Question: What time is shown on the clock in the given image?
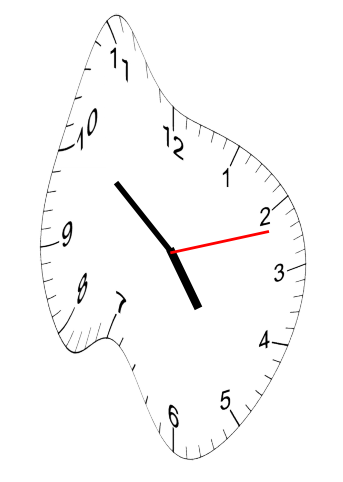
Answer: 04:51:12